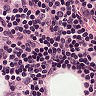
Metastatic tissue present: no